Interaction volume radius: 5 \u00c5
Interaction volume height: 15 \u00c5
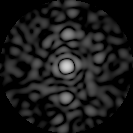
Disorder parameter: 0.8416